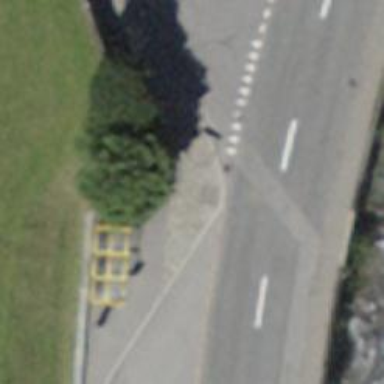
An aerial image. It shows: Bus stop with sheltered platform for public transport.